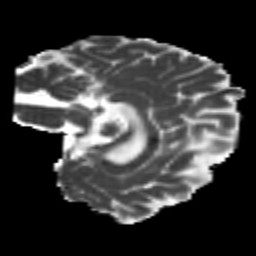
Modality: MD
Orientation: sagittal
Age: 21
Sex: male
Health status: healthy
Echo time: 0.074 s